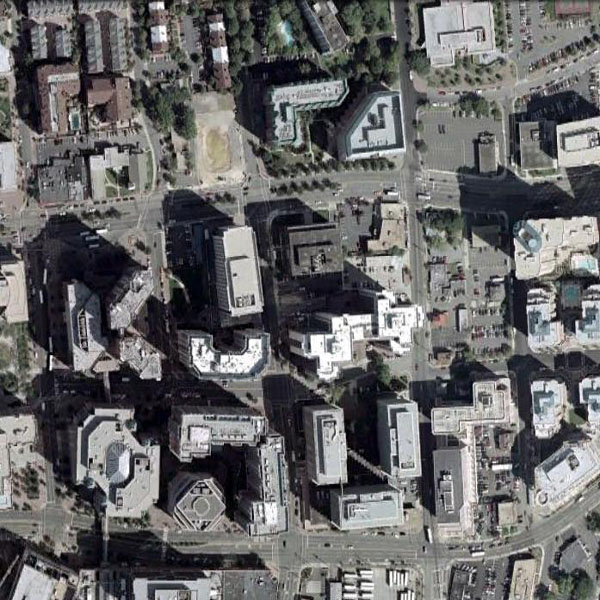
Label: Commercial